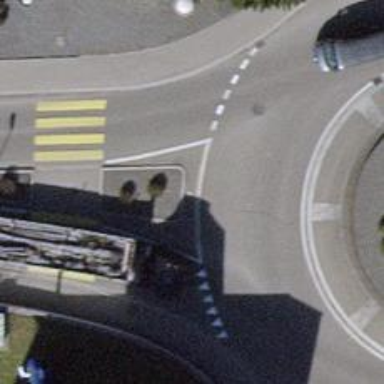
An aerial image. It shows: Primary highway with asphalt surface. There is separate cycle lane for soft cycling on the sidewalk.